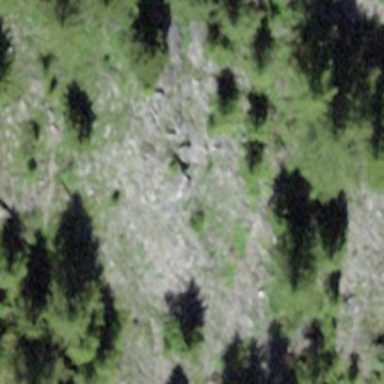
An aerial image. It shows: Natural scree.